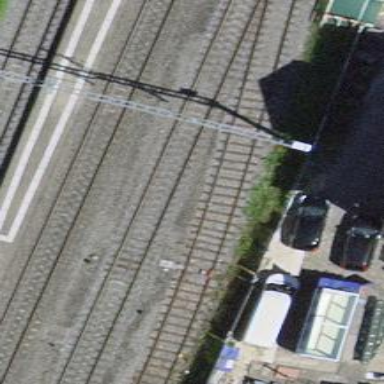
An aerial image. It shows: Single-track railway yard.